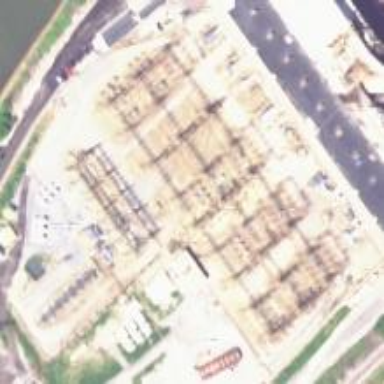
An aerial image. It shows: Fenced power substation at the transmission level.